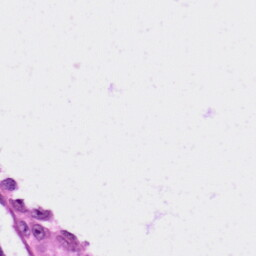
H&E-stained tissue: Skin